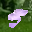
Label: 5